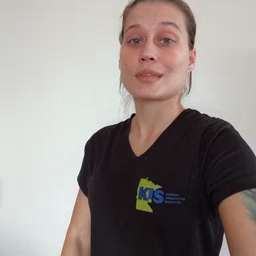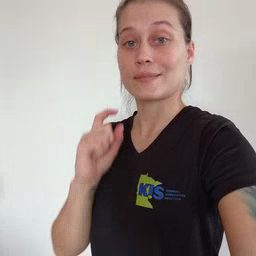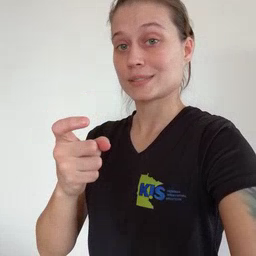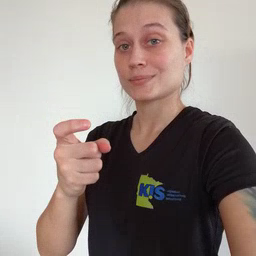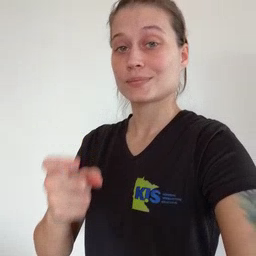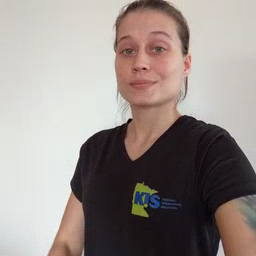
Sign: gift